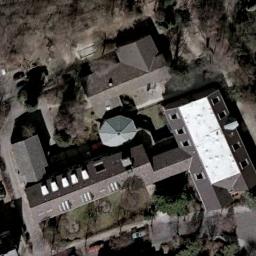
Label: church